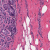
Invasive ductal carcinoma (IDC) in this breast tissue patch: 0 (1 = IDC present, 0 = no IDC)